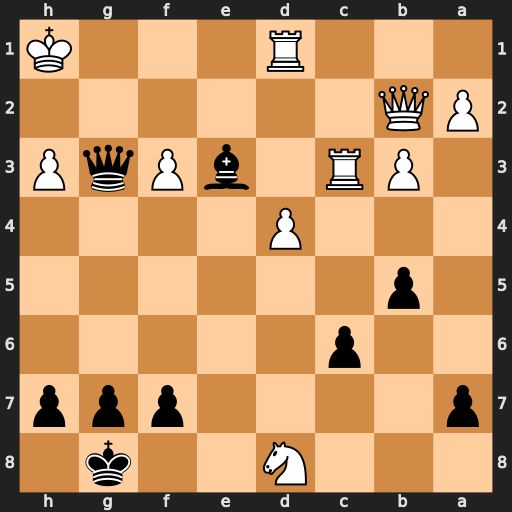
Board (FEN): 3N2k1/p4ppp/2p5/1p6/3P4/1PR1bPqP/PQ6/3R3K
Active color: b
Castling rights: -
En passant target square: -
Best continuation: Qxh3+ Qh2 Qxf3+ Qg2 Qh5+